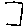
Label: hexagon